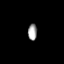
Tissue: prostate
Cell type: Fibroblasts
Senescence score: 0.8641
Nuclear area (px): 146
Mean DAPI intensity: 162.185